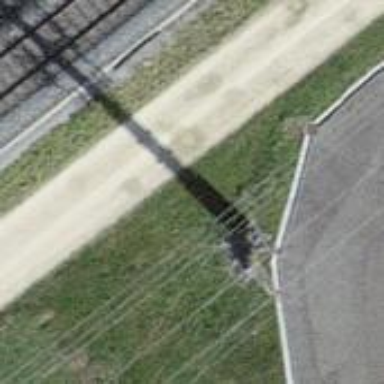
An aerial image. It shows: Power pole.